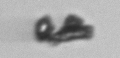
Label: detritus